Question: I want to get and show images with Drag&Drop methods of pyqt5. For example,like this image,

I want to make Drag&Drop space and Image-show space.
'''
import sys
from PyQt5.QtWidgets import (QPushButton, QWidget,
QLineEdit, QApplication)
from PyQt5.QtCore import *
from PyQt5.QtGui import *
from PyQt5.QtWidgets import *
class Button(QPushButton):
def __init__(self, title, parent):
super().__init__(title, parent)
self.setAcceptDrops(True)
def dragEnterEvent(self, e):
if e.mimeData().hasFormat('image/*'):
e.accept()
else:
e.ignore()
def dropEvent(self, e):
self.label.setPixmap(QPixmap(event.mimeData().imageData()))
class Example(QWidget):
def __init__(self):
super().__init__()
self.initUI()
def initUI(self):
button = Button("",self)
button.resize(100,100)
button.setIcon(QIcon("gazo1.jpg"))
button.setIconSize(QSize(100,100))
button.move(0, 0)
self.label = QLabel(self)
self.label.setPixmap(QPixmap('gazo2.jpg'))
self.label.move(150,150)
self.setWindowTitle('Simple drag & drop')
self.setGeometry(300, 300, 300, 300)
if __name__ == '__main__':
app = QApplication(sys.argv)
ex = Example()
ex.show()
app.exec_()
'''
I expect that if I drag&drop jpg-image in upper left space, the image is showed in the middle space.
But when I drag jpg image to the upper left space, "drop enabled mark" isn't displayed. So when I drag&drop a image, there is no reaction.
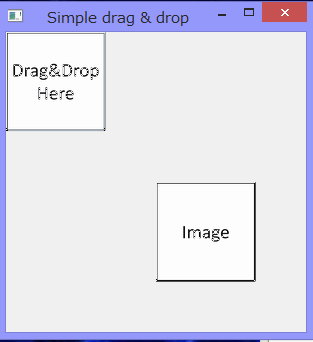
Answer: As you want to drag an image from the desktop, the path of this image provides it through a local url, to verify it uses the 'mimeData()'. 'hasUrls()', and 'urls()' to get the url, then we get the local path with the method 'toLocalFile()', all the above is implemented in the following code:
'''
class Button(QPushButton):
def __init__(self, title, parent):
super().__init__(title, parent)
self.setAcceptDrops(True)
def dragEnterEvent(self, e):
m = e.mimeData()
if m.hasUrls():
e.accept()
else:
e.ignore()
def dropEvent(self, e):
m = e.mimeData()
if m.hasUrls():
self.parent().label.setPixmap(QPixmap(m.urls()[0].toLocalFile()))
class Example(QWidget):
def __init__(self):
super().__init__()
self.initUI()
def initUI(self):
button = Button("",self)
button.resize(100,100)
button.setIcon(QIcon("gazo1.jpg"))
button.setIconSize(QSize(100,100))
button.move(0, 0)
self.label = QLabel(self)
self.label.setPixmap(QPixmap('gazo2.png'))
self.label.move(150,150)
self.setWindowTitle('Simple drag & drop')
self.setGeometry(300, 300, 300, 300)
if __name__ == '__main__':
app = QApplication(sys.argv)
ex = Example()
ex.show()
app.exec_()
'''